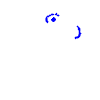
Particle: kaon